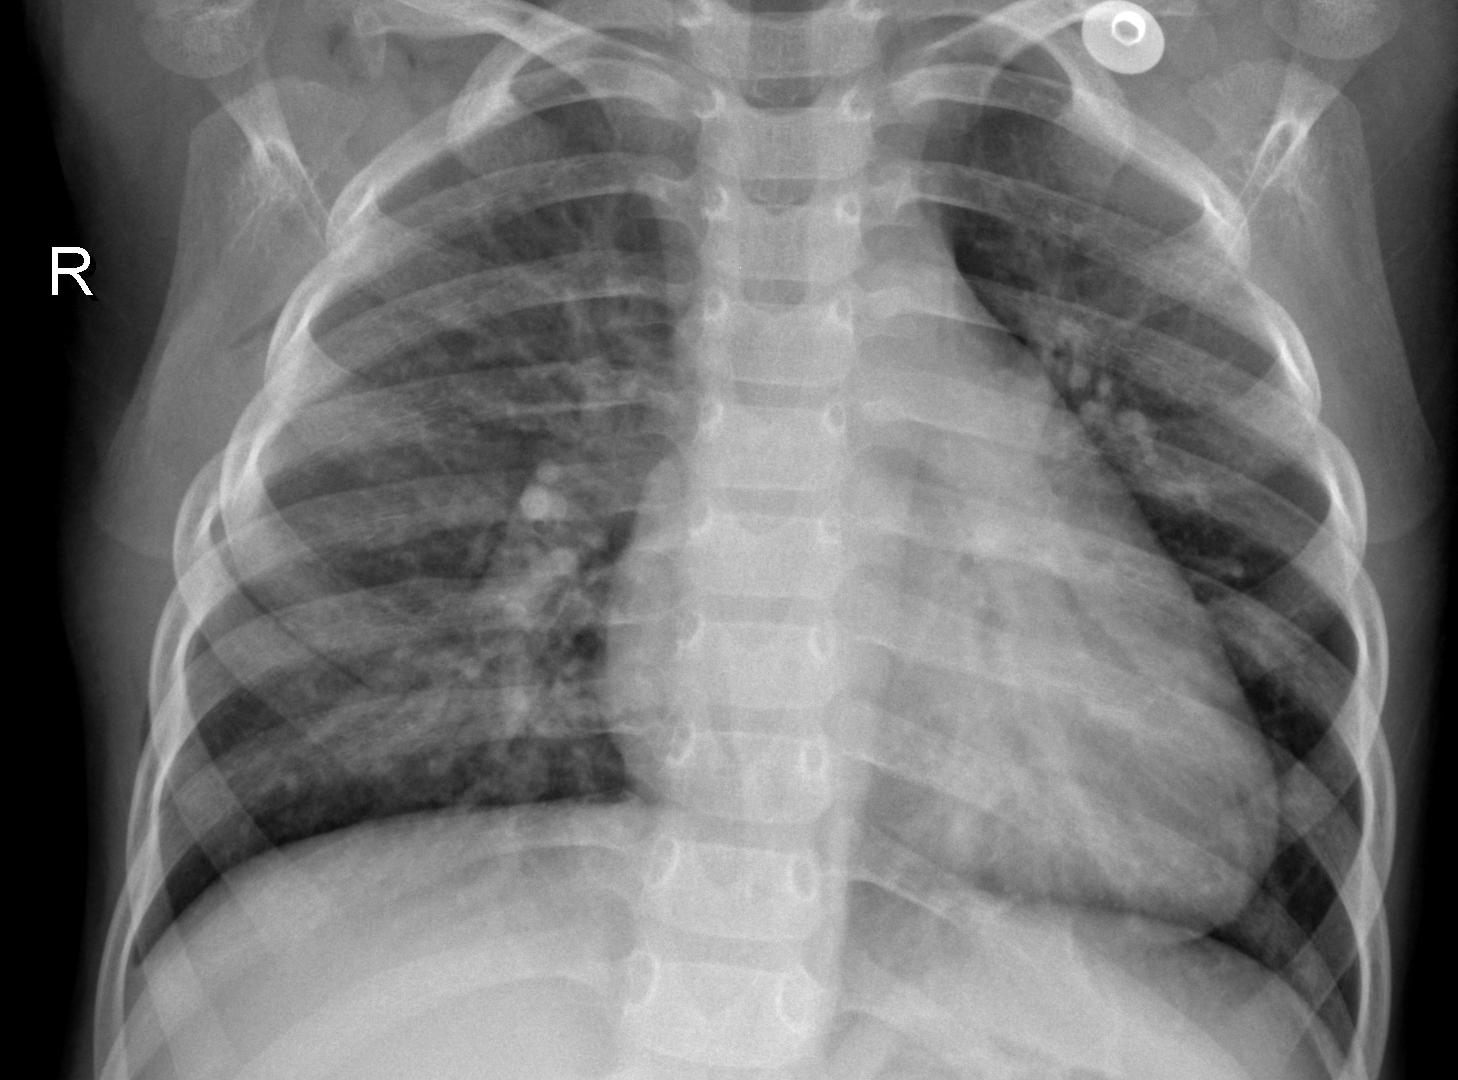
Diagnosis: PNEUMONIA